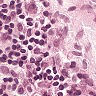
Metastatic tissue present: no